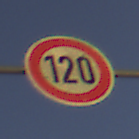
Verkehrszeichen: Geschwindigkeit120
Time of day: SunriseSunset
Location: Outdoor (Nature)
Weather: Clear
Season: NotSpecified
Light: Natural